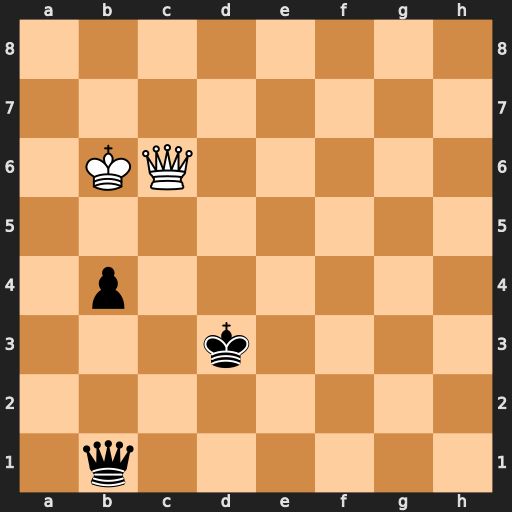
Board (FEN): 8/8/1KQ5/8/1p6/3k4/8/1q6
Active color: w
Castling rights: -
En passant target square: -
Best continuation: Qg6+ Kd4 Qxb1